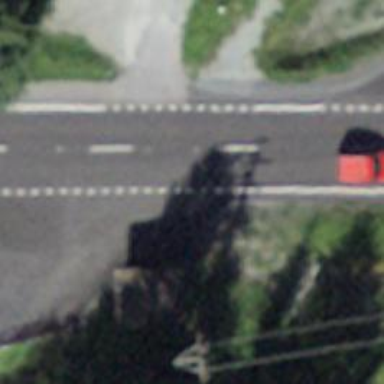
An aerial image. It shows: Bus stop along the road.